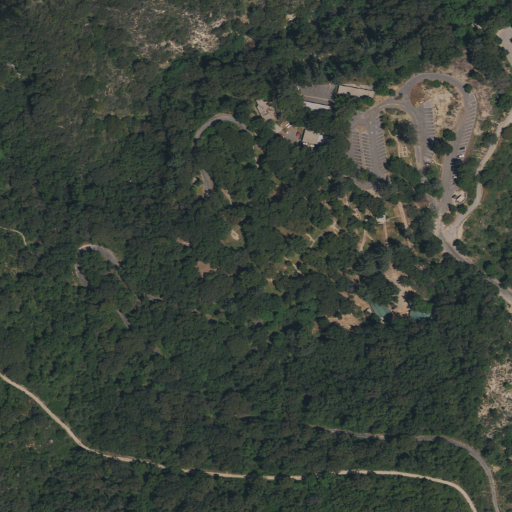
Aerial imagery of plain(s) in California named Chantry Flat containing open development, grassland, evergreen forest, shrub, woody wetlands, and low intensity development